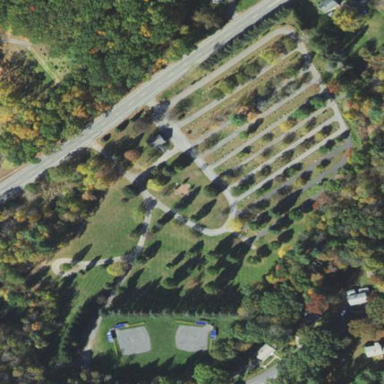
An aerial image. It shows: Cemetery.